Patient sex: M
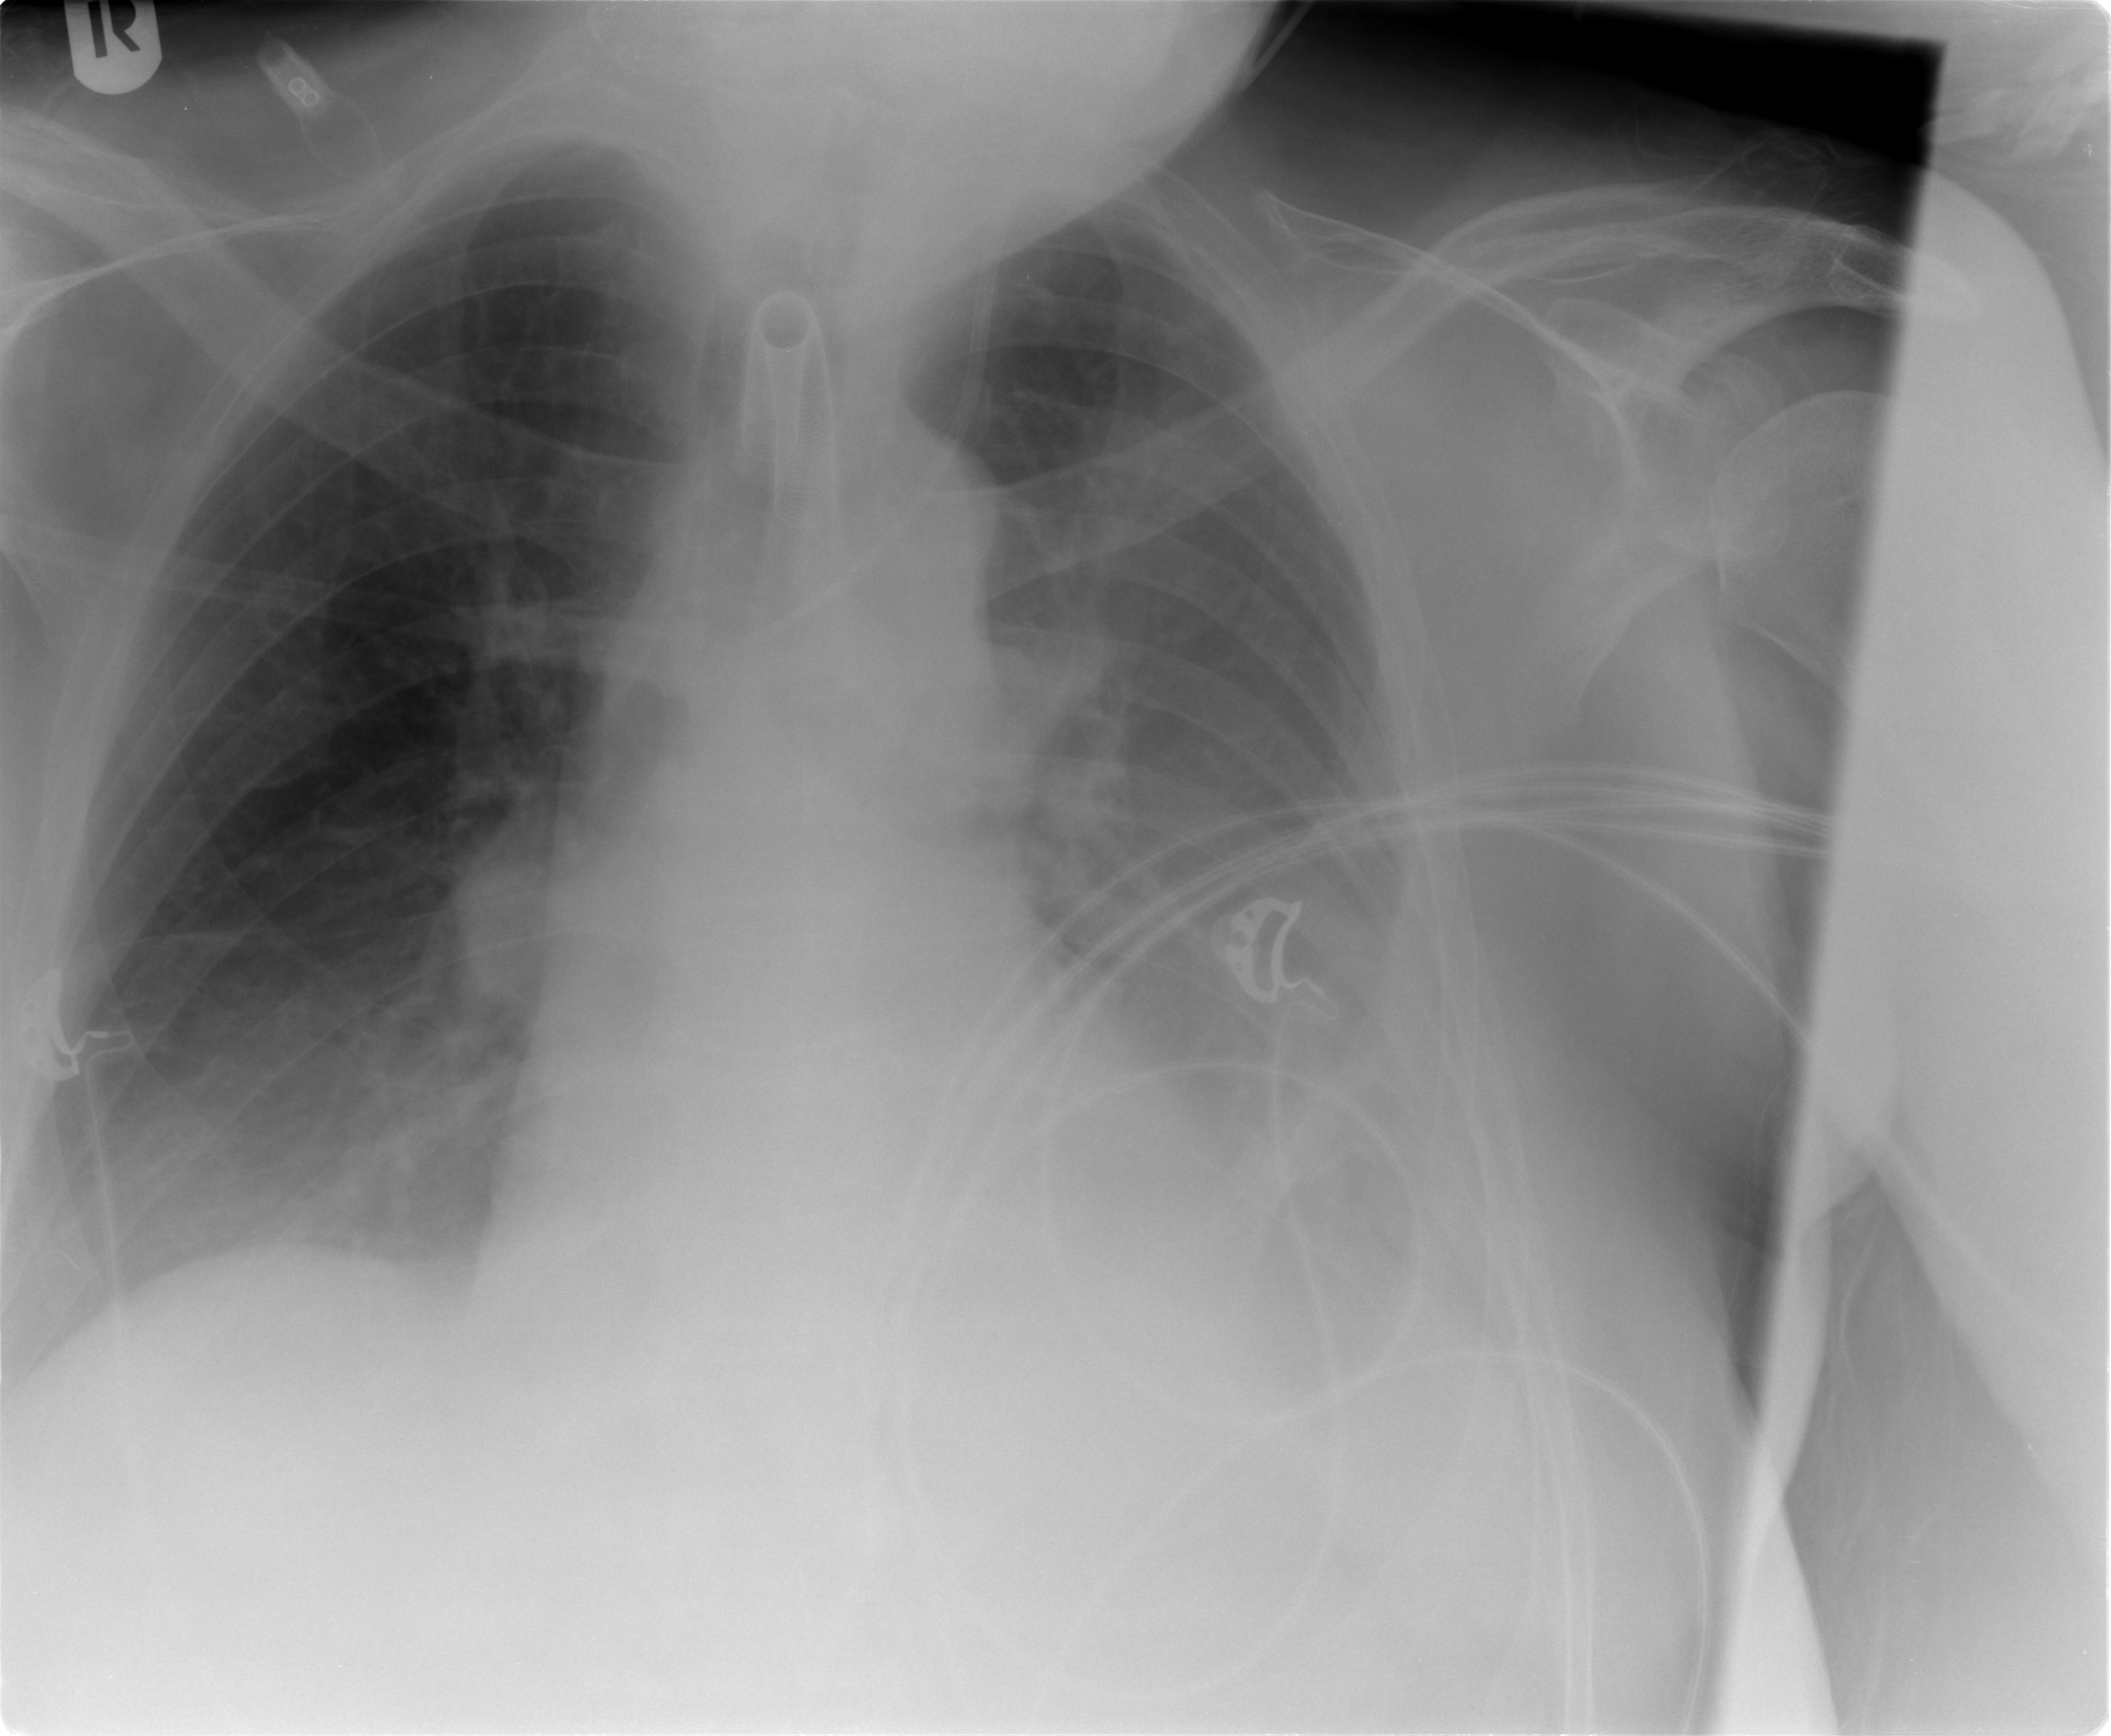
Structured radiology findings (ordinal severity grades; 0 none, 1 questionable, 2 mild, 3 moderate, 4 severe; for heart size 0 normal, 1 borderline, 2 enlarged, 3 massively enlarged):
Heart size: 1
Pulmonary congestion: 0
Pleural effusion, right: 2
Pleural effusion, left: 3
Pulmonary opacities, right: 0
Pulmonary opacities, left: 0
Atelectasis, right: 2
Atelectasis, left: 2